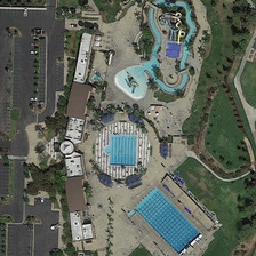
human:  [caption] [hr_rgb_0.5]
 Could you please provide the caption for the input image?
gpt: the park with different swimming pools is next to a parking lot .

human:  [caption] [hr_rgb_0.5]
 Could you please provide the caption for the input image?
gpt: two swimming pools are located in this park .

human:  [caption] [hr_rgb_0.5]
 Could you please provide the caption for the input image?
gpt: There are three swimming pools and several buildings between the lawn and the parking lot.

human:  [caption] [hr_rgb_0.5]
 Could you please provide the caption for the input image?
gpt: the water park with many pools is next to a parking lot .

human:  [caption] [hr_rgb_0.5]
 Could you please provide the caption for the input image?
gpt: There are three swimming pools and some buildings between the lawn and the parking lot.